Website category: phone
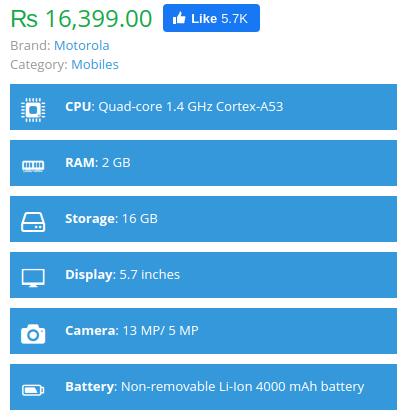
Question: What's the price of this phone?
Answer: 16,399.00

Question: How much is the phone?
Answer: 16,399.00

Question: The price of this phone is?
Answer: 16,399.00

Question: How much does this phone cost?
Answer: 16,399.00

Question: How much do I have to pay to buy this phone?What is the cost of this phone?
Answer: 16,399.00

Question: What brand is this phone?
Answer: Motorola

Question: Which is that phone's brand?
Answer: Motorola

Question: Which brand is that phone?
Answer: Motorola

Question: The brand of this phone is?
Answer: Motorola

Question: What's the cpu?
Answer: Quad-core 1.4 GHz Cortex-A53

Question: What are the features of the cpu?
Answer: Quad-core 1.4 GHz Cortex-A53

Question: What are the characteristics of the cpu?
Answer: Quad-core 1.4 GHz Cortex-A53

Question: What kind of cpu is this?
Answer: Quad-core 1.4 GHz Cortex-A53

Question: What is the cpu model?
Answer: Quad-core 1.4 GHz Cortex-A53

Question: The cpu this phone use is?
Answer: Quad-core 1.4 GHz Cortex-A53

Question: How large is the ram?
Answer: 2 GB

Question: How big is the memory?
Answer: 2 GB

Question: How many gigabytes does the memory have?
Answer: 2 GB

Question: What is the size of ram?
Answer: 2 GB

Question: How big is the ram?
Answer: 2 GB

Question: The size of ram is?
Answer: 2 GB

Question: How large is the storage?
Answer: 16 GB

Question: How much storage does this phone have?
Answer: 16 GB

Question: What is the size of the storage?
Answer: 16 GB

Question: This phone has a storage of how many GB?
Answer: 16 GB

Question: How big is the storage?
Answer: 16 GB

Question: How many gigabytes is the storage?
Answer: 16 GB

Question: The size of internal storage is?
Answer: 16 GB

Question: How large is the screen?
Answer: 5.7 inches

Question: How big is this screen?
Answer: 5.7 inches

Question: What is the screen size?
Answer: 5.7 inches

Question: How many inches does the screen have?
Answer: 5.7 inches

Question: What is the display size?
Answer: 5.7 inches

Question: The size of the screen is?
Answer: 5.7 inches

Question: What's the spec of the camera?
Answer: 13 MP/ 5 MP

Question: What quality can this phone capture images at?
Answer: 13 MP/ 5 MP

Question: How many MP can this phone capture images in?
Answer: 13 MP/ 5 MP

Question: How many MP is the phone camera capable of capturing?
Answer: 13 MP/ 5 MP

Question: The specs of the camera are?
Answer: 13 MP/ 5 MP

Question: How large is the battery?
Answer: Non-removable Li-Ion 4000 mAh battery

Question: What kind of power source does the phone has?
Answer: Non-removable Li-Ion 4000 mAh battery

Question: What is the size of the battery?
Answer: Non-removable Li-Ion 4000 mAh battery

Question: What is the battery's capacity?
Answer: Non-removable Li-Ion 4000 mAh battery

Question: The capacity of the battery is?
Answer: Non-removable Li-Ion 4000 mAh battery